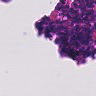
Metastatic tissue present: no